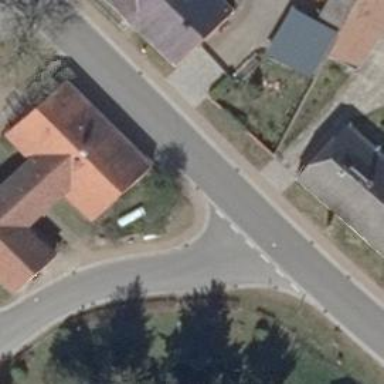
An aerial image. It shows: Emergency access point on the road.